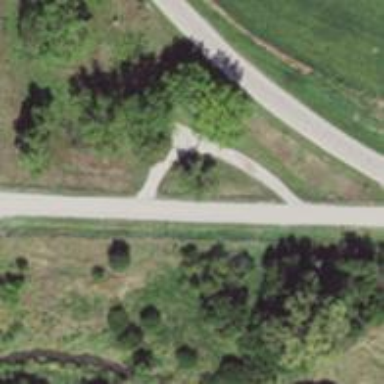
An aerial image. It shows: Rest area on the road.